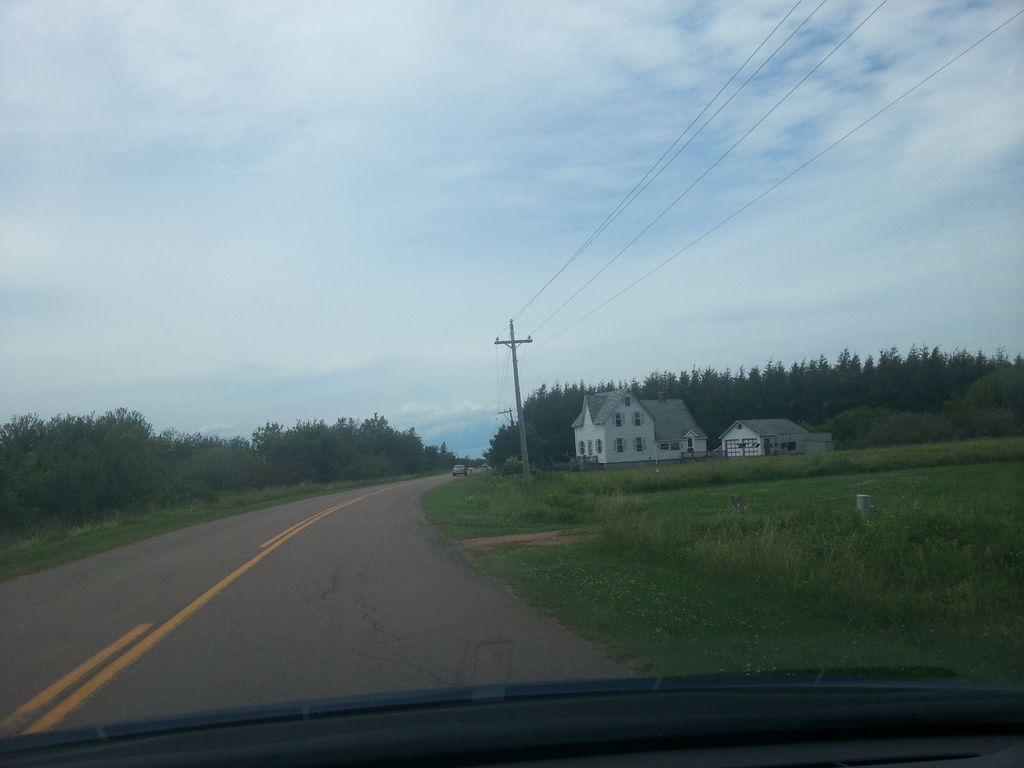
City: charlottetown